Question: I have a problem that is equal parts trig and Python. I am plotting a cosine over time interval [0,t] whose frequency changes (slightly) according to another cosine function. So what I'd expect to see is a repeating pattern of higher-to-lower frequency that repeats over the duration of the window [0,t].
Instead what I'm seeing is that over time a low-freq motif emerges in the cosine plot and repeats over time, each time becoming lower and lower in freq until eventually the cosine doesn't even oscillate properly it just "wobbles", for lack of a better term.

I don't understand how this is emerging over the course of the window [0,t] because cosine is (obviously) periodic and the function modulating it is as well. So how can "new" behavior emerge?? The behavior should be identical across all periods of the modulatory cosine that tunes the freq of the base cosine, right?
As a note, I'm technically using a modified cosine, instead of cos(wt) I'm using e^(cos(wt)) [called von mises eq or something similar].
Minimum needed Code:
'''
cos_plot = []
for wind,pos_theta in zip(window,pos_theta_vec): #window is vec of time increments
# for ref: DBFT(pos_theta) = (1/(2*np.pi))*np.cos(np.radians(pos_theta - base_pos))
f = float(baserate+DBFT(pos_theta)) # DBFT() returns a val [-0.15,0.15] periodically depending on val of pos_theta
cos_plot.append(np.exp(np.cos(f*2*np.pi*wind)))
plt.plot(cos_plot)
plt.show()
'''
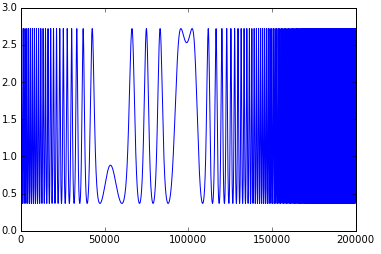
Answer: In the interest of posterity, in case anyone ever needs an answer to this question:
I wanted a cosine whose frequency was a time-varying function freq(t). My mistake was simply evaluating this function at each time t like this: Afreq(t)%pi%pi*f0*t + phase). The term for this procedure is a frequency sweep or chirp (not identical terms, but similar if you need to google/SO answers).
Thanks to those who responded with help :)
-